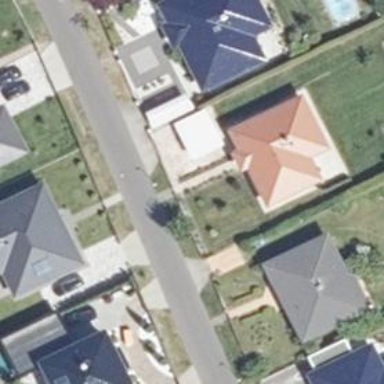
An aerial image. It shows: Residential road.